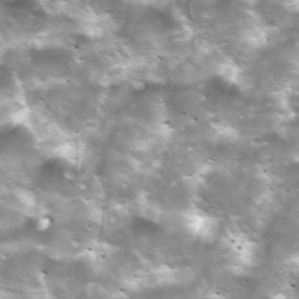
Label: non_frost